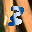
Label: 3